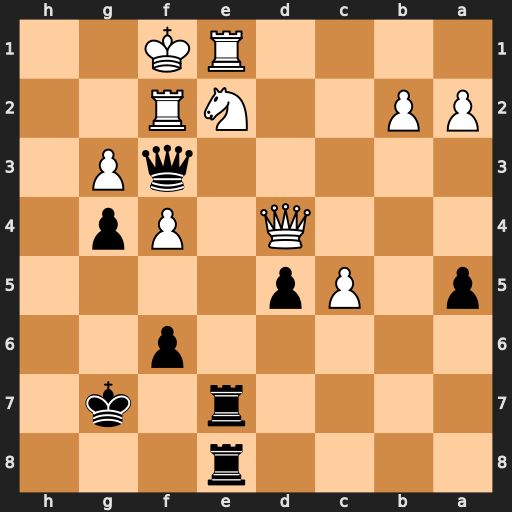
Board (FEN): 4r3/4r1k1/5p2/p1Pp4/3Q1Pp1/5qP1/PP2NR2/4RK2
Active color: b
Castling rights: -
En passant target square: -
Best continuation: Qh1+ Ng1 Rxe1#